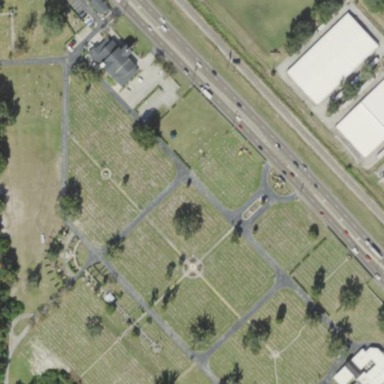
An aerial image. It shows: Cemetery.